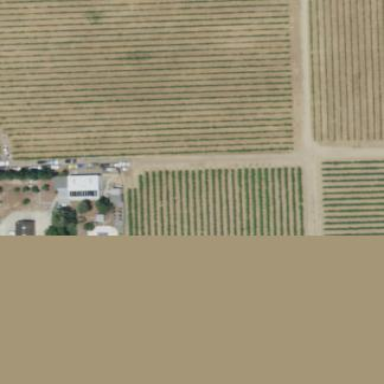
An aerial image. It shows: Vineyard with grape crops.